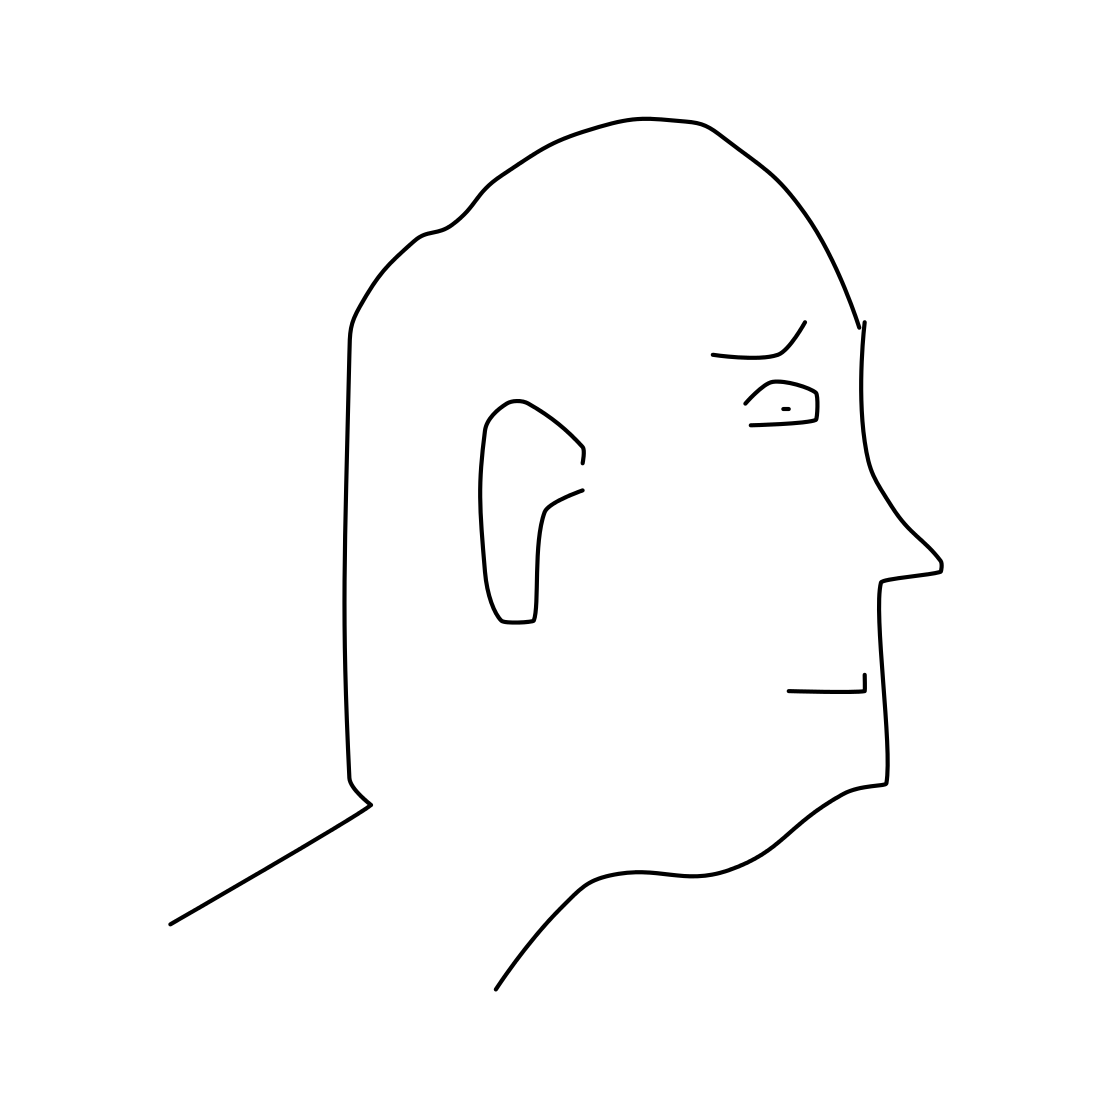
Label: head